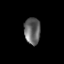
Tissue: lung
Cell type: Epithelial cells
Senescence score: 0.1987
Nuclear area (px): 424
Mean DAPI intensity: 101.507